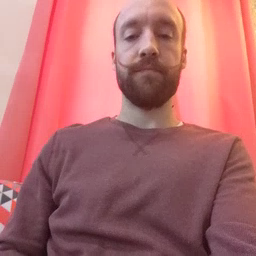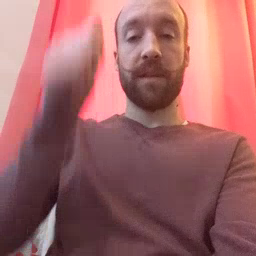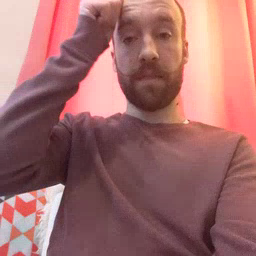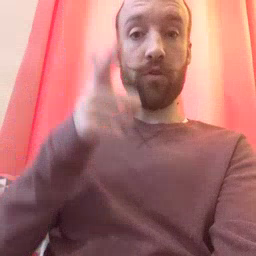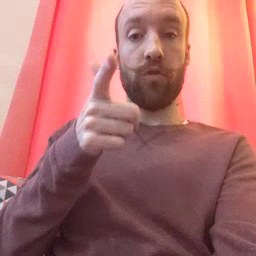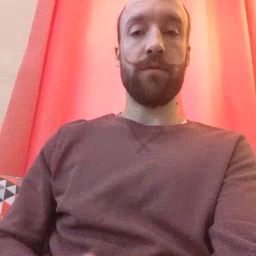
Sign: brother